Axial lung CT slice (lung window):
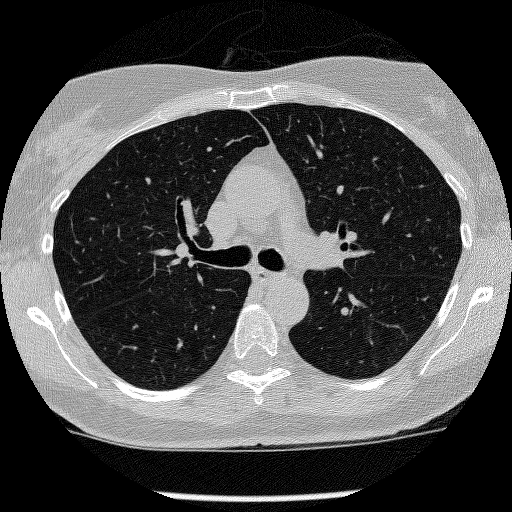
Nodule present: no